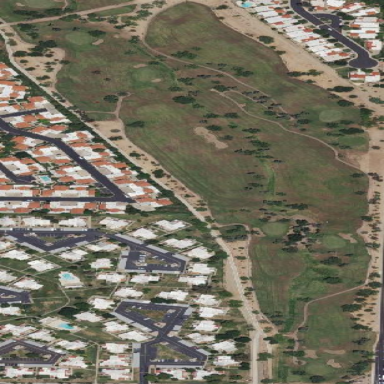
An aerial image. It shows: Rough area in golf course.